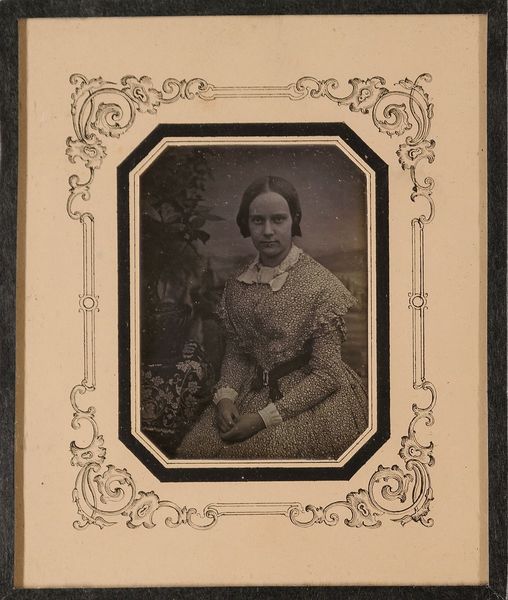
Titel: Frau Olga Bülau, verh. mit Dr. E. Cohen, Sept. 1850
Künstler: Julius Böhm
Standort: Hamburg
Institution: Museum für Kunst und Gewerbe Hamburg
Schlagwörter: frau, portrait, figur, foto, fotografie, photographie, photo, staring, lichtbild, daguerreotypie, retro, bildwerke, unusual, angewandte und bildende kunst, hessische systematik, porträt, porträtfotografie, porträtphotographie, hüftbild, a woman